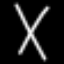
Label: airplane